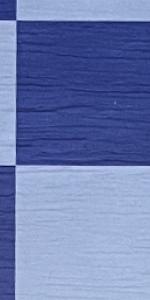
Label: Empty